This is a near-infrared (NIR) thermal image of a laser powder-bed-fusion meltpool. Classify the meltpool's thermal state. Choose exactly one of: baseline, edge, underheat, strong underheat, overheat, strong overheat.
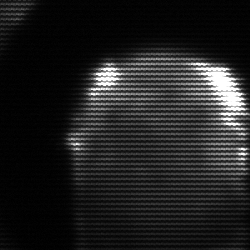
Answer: edge